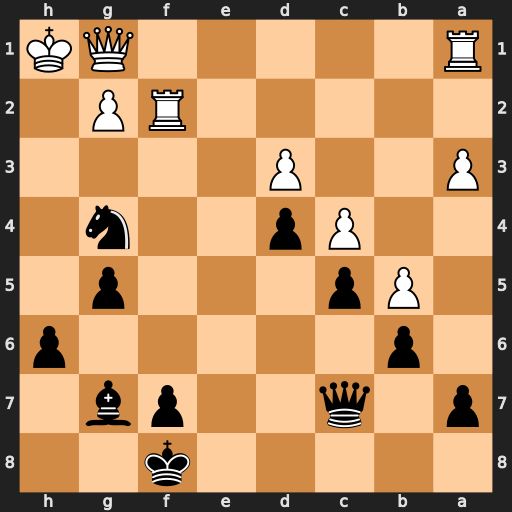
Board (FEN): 5k2/p1q2pb1/1p5p/1Pp3p1/2Pp2n1/P2P4/5RP1/R5QK
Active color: b
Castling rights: -
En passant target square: -
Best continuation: Qg3 Rf3 Qh4+ Rh3 Nf2+ Qxf2 Qxf2